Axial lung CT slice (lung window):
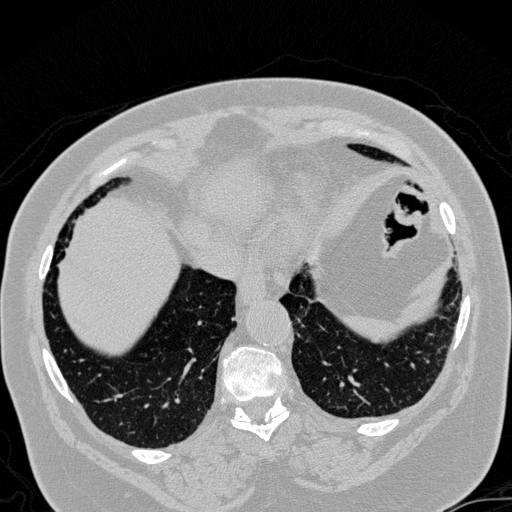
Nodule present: no